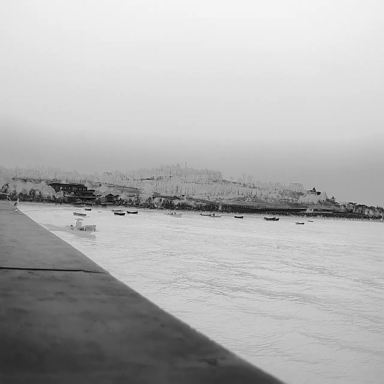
There is a canoe in the infrared image.